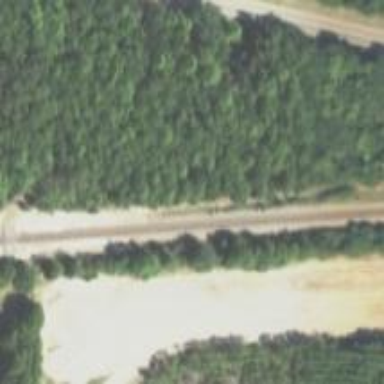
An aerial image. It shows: Abandoned road.